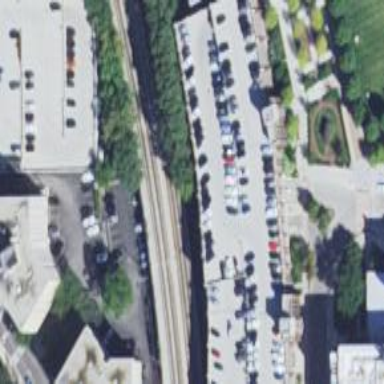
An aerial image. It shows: Multi-storey garage used for parking.